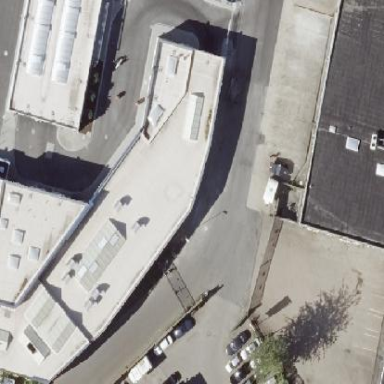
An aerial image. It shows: Building housing car wash facility.